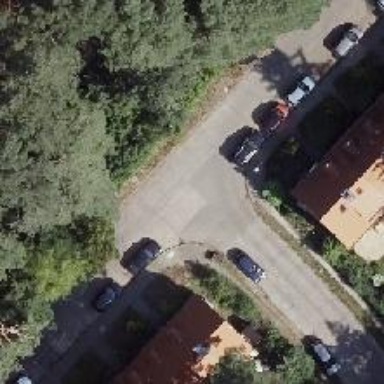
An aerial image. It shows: Residential road surfaced with concrete plates.